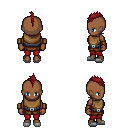
a pixel art fantasy rpg character, female body template, human, dark skin, leather chest armor, red pants, brunette mohawk hairstyle, leather bracers, white slippers, four views (front, back, left, right), 2x2 character sprite sheet, small pixel art, hard edges, no anti-aliasing